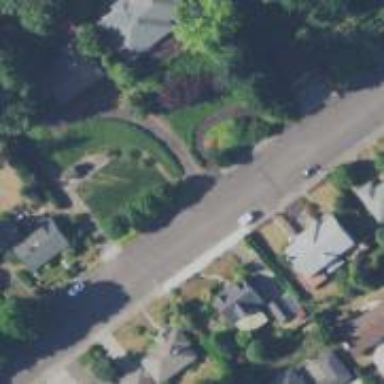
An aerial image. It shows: Residential road with sidewalk on the left side.